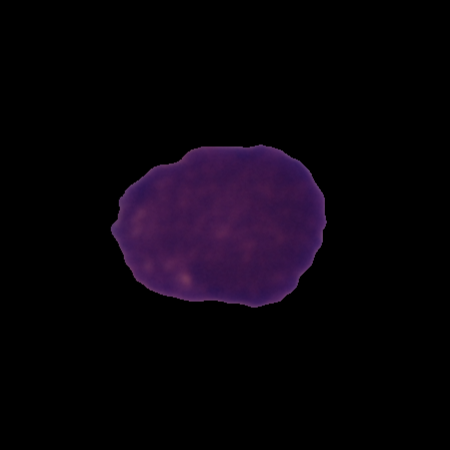
Label: cancer